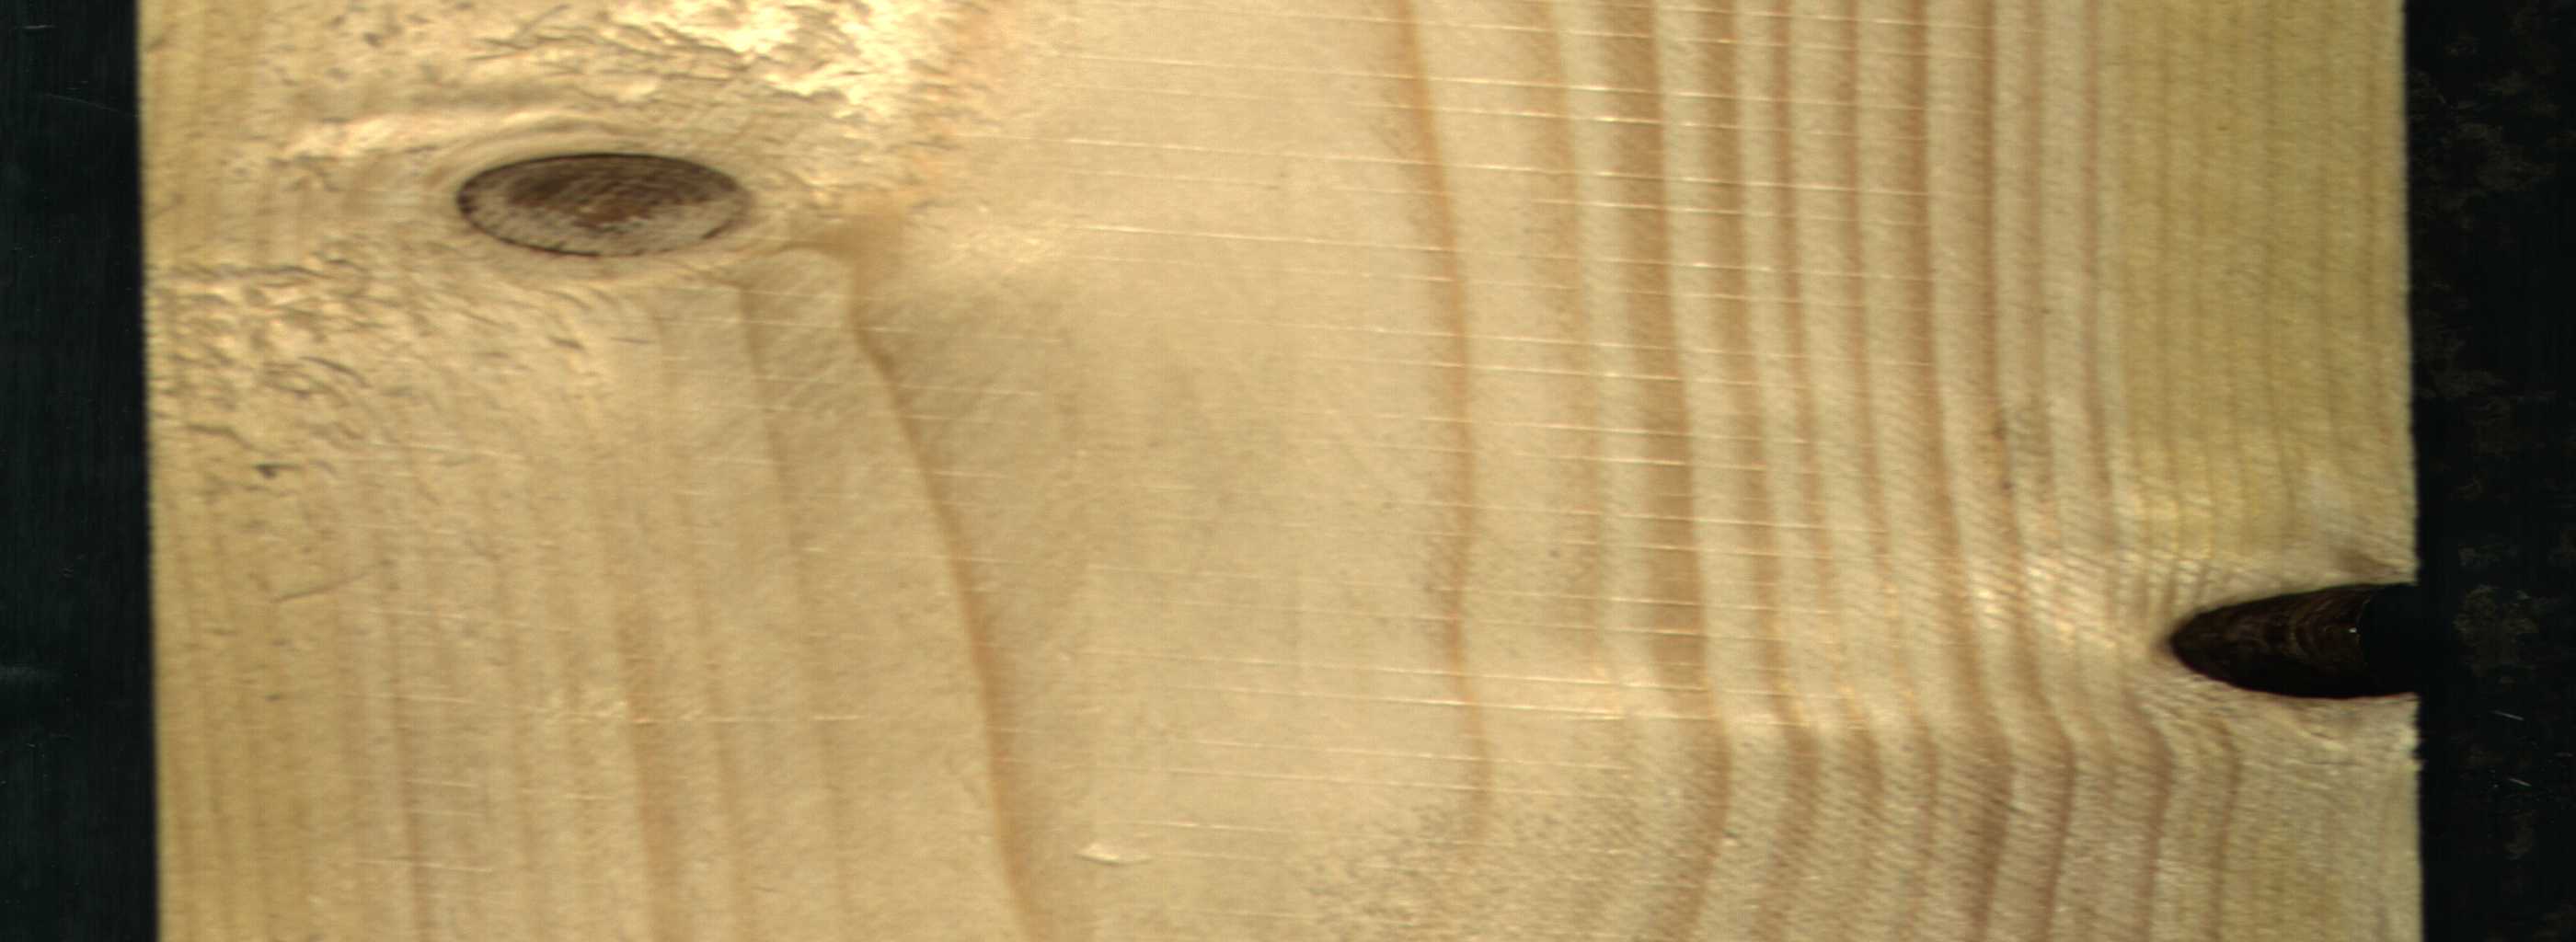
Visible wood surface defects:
Knot_missing
Dead_Knot